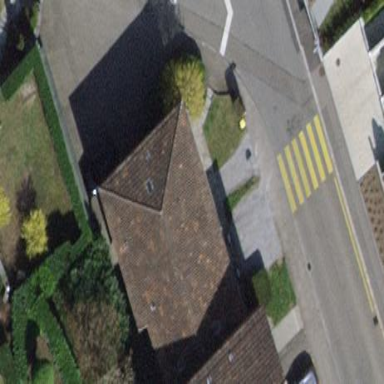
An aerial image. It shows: Pyramidal-shaped roof of apartment building.